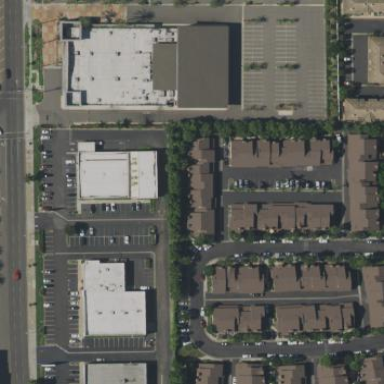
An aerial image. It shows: Retail area.